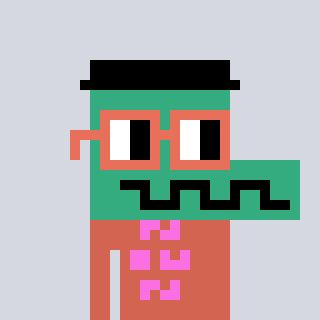
a pixel art character with square orange glasses, a crocodile-shaped head and a peachy-colored body on a cool background